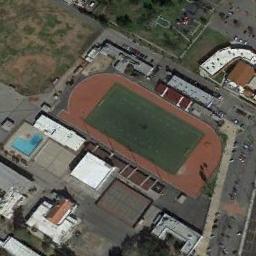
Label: ground_track_field